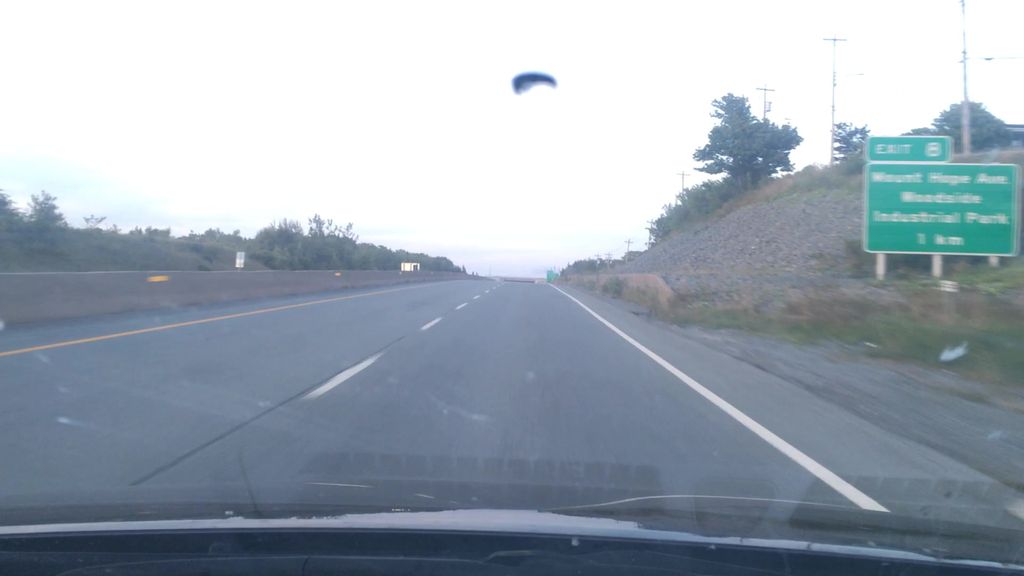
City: halifax